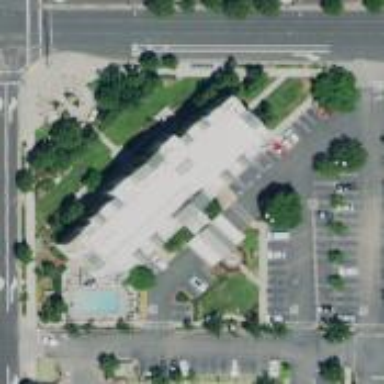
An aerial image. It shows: Hotel building.